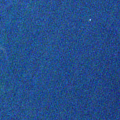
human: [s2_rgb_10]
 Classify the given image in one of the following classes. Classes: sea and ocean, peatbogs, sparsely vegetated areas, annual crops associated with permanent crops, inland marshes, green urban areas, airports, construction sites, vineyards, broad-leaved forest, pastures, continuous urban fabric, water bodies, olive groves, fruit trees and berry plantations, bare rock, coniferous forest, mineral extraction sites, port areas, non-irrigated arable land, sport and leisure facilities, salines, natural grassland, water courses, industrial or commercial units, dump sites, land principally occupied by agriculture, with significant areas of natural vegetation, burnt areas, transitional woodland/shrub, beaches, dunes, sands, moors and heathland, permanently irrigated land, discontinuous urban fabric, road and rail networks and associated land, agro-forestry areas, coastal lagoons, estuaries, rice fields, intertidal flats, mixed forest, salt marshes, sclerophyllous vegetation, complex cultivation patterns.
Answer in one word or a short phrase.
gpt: water bodies